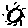
Label: sun